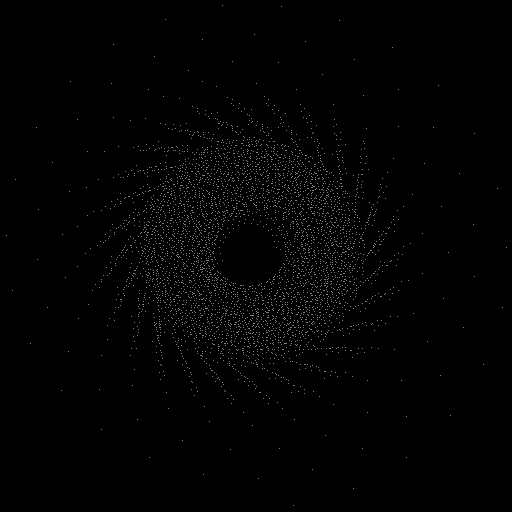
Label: sunflower